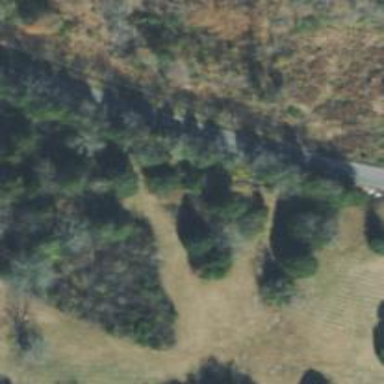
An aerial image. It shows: Abandoned railway running parallel to tertiary road.